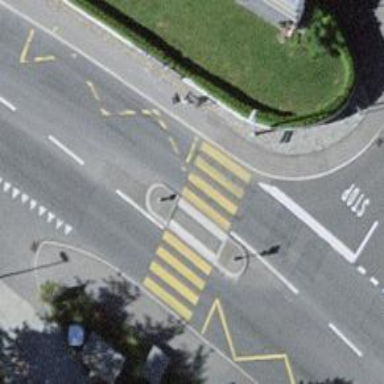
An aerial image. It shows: Kerb barrier.